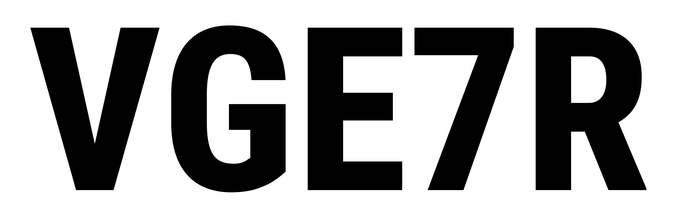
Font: Roboto_Condensed_ExtraBold